Question: I'm using 'VLOOKUP' to get values from another sheet. However, the result is unexpected. The values are filled to row, not column. I'd like these values to fill into columns instead. How can I achieve this?
'''
=ArrayFormula(VLOOKUP(A4;'Stok Gudang Bangka'!A4:E12;{2;3;4};0))
'''

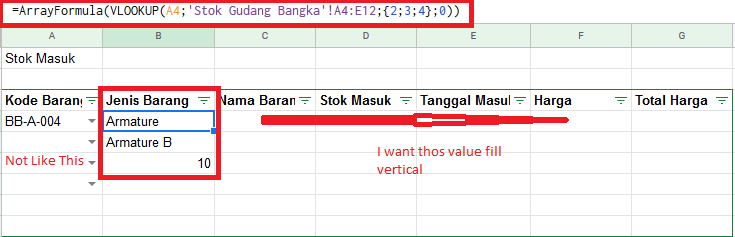
Answer: Wrap your formula in <URL>.